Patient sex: F
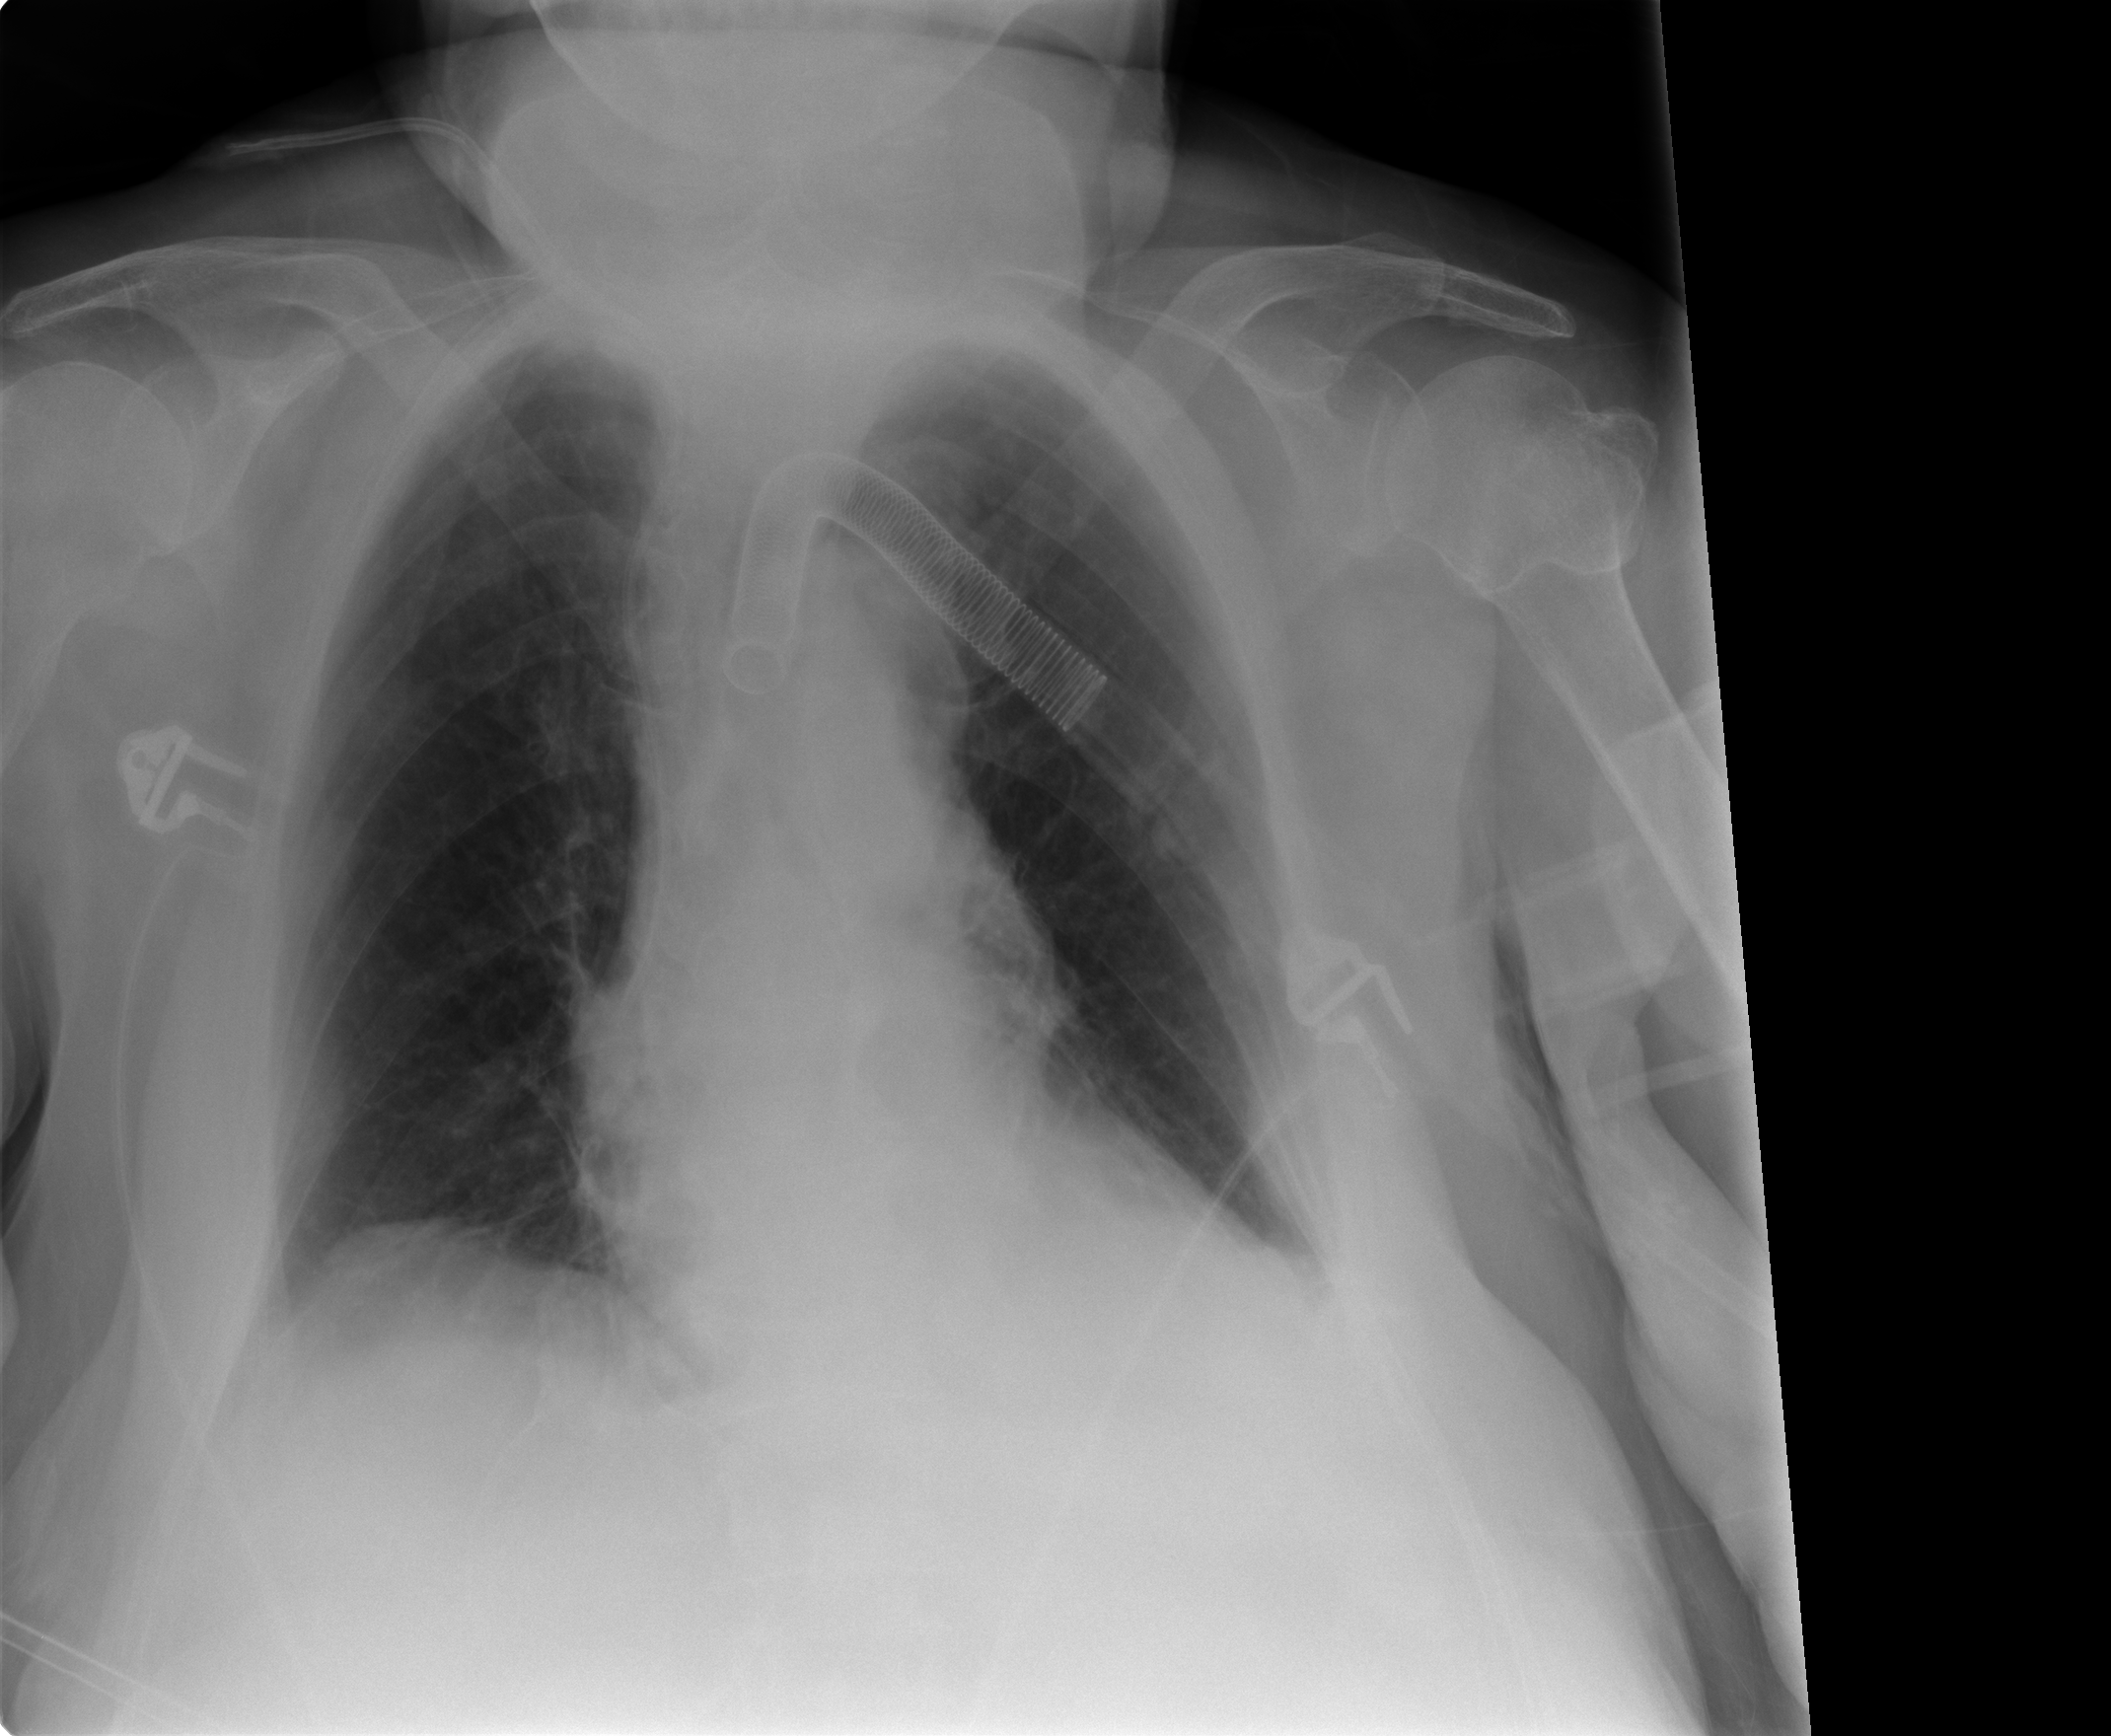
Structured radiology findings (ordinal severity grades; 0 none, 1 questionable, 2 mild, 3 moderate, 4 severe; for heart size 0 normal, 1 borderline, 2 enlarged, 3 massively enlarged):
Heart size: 1
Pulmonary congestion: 1
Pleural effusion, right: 1
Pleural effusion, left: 1
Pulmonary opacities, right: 0
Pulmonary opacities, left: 0
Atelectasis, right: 2
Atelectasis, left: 1